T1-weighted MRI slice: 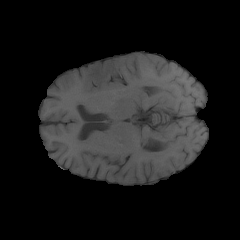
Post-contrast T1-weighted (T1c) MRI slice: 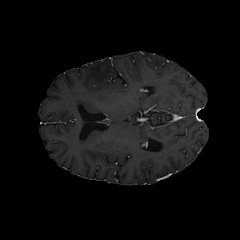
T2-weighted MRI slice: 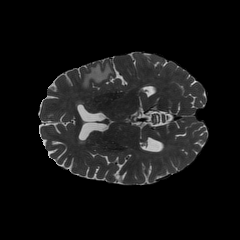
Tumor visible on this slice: yes